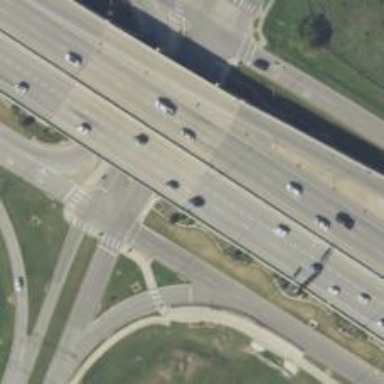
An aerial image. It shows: Bridge over trunk highway. It is part of motorroad and expressway.